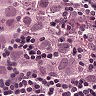
Metastatic tissue present: yes